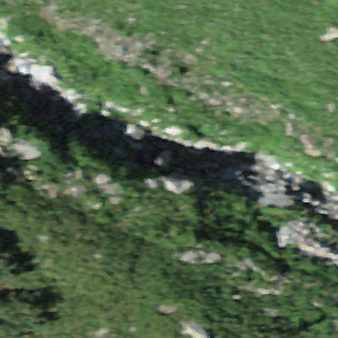
Label: other